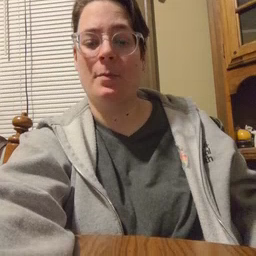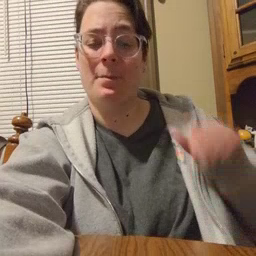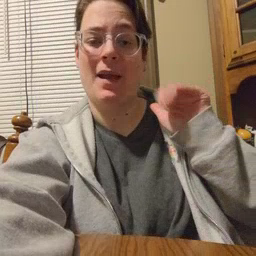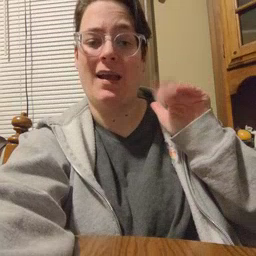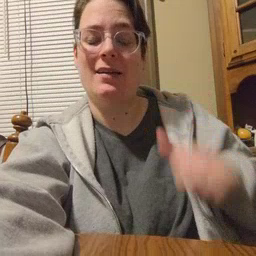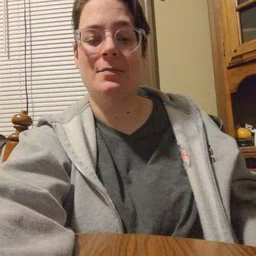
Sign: bye